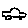
Label: car